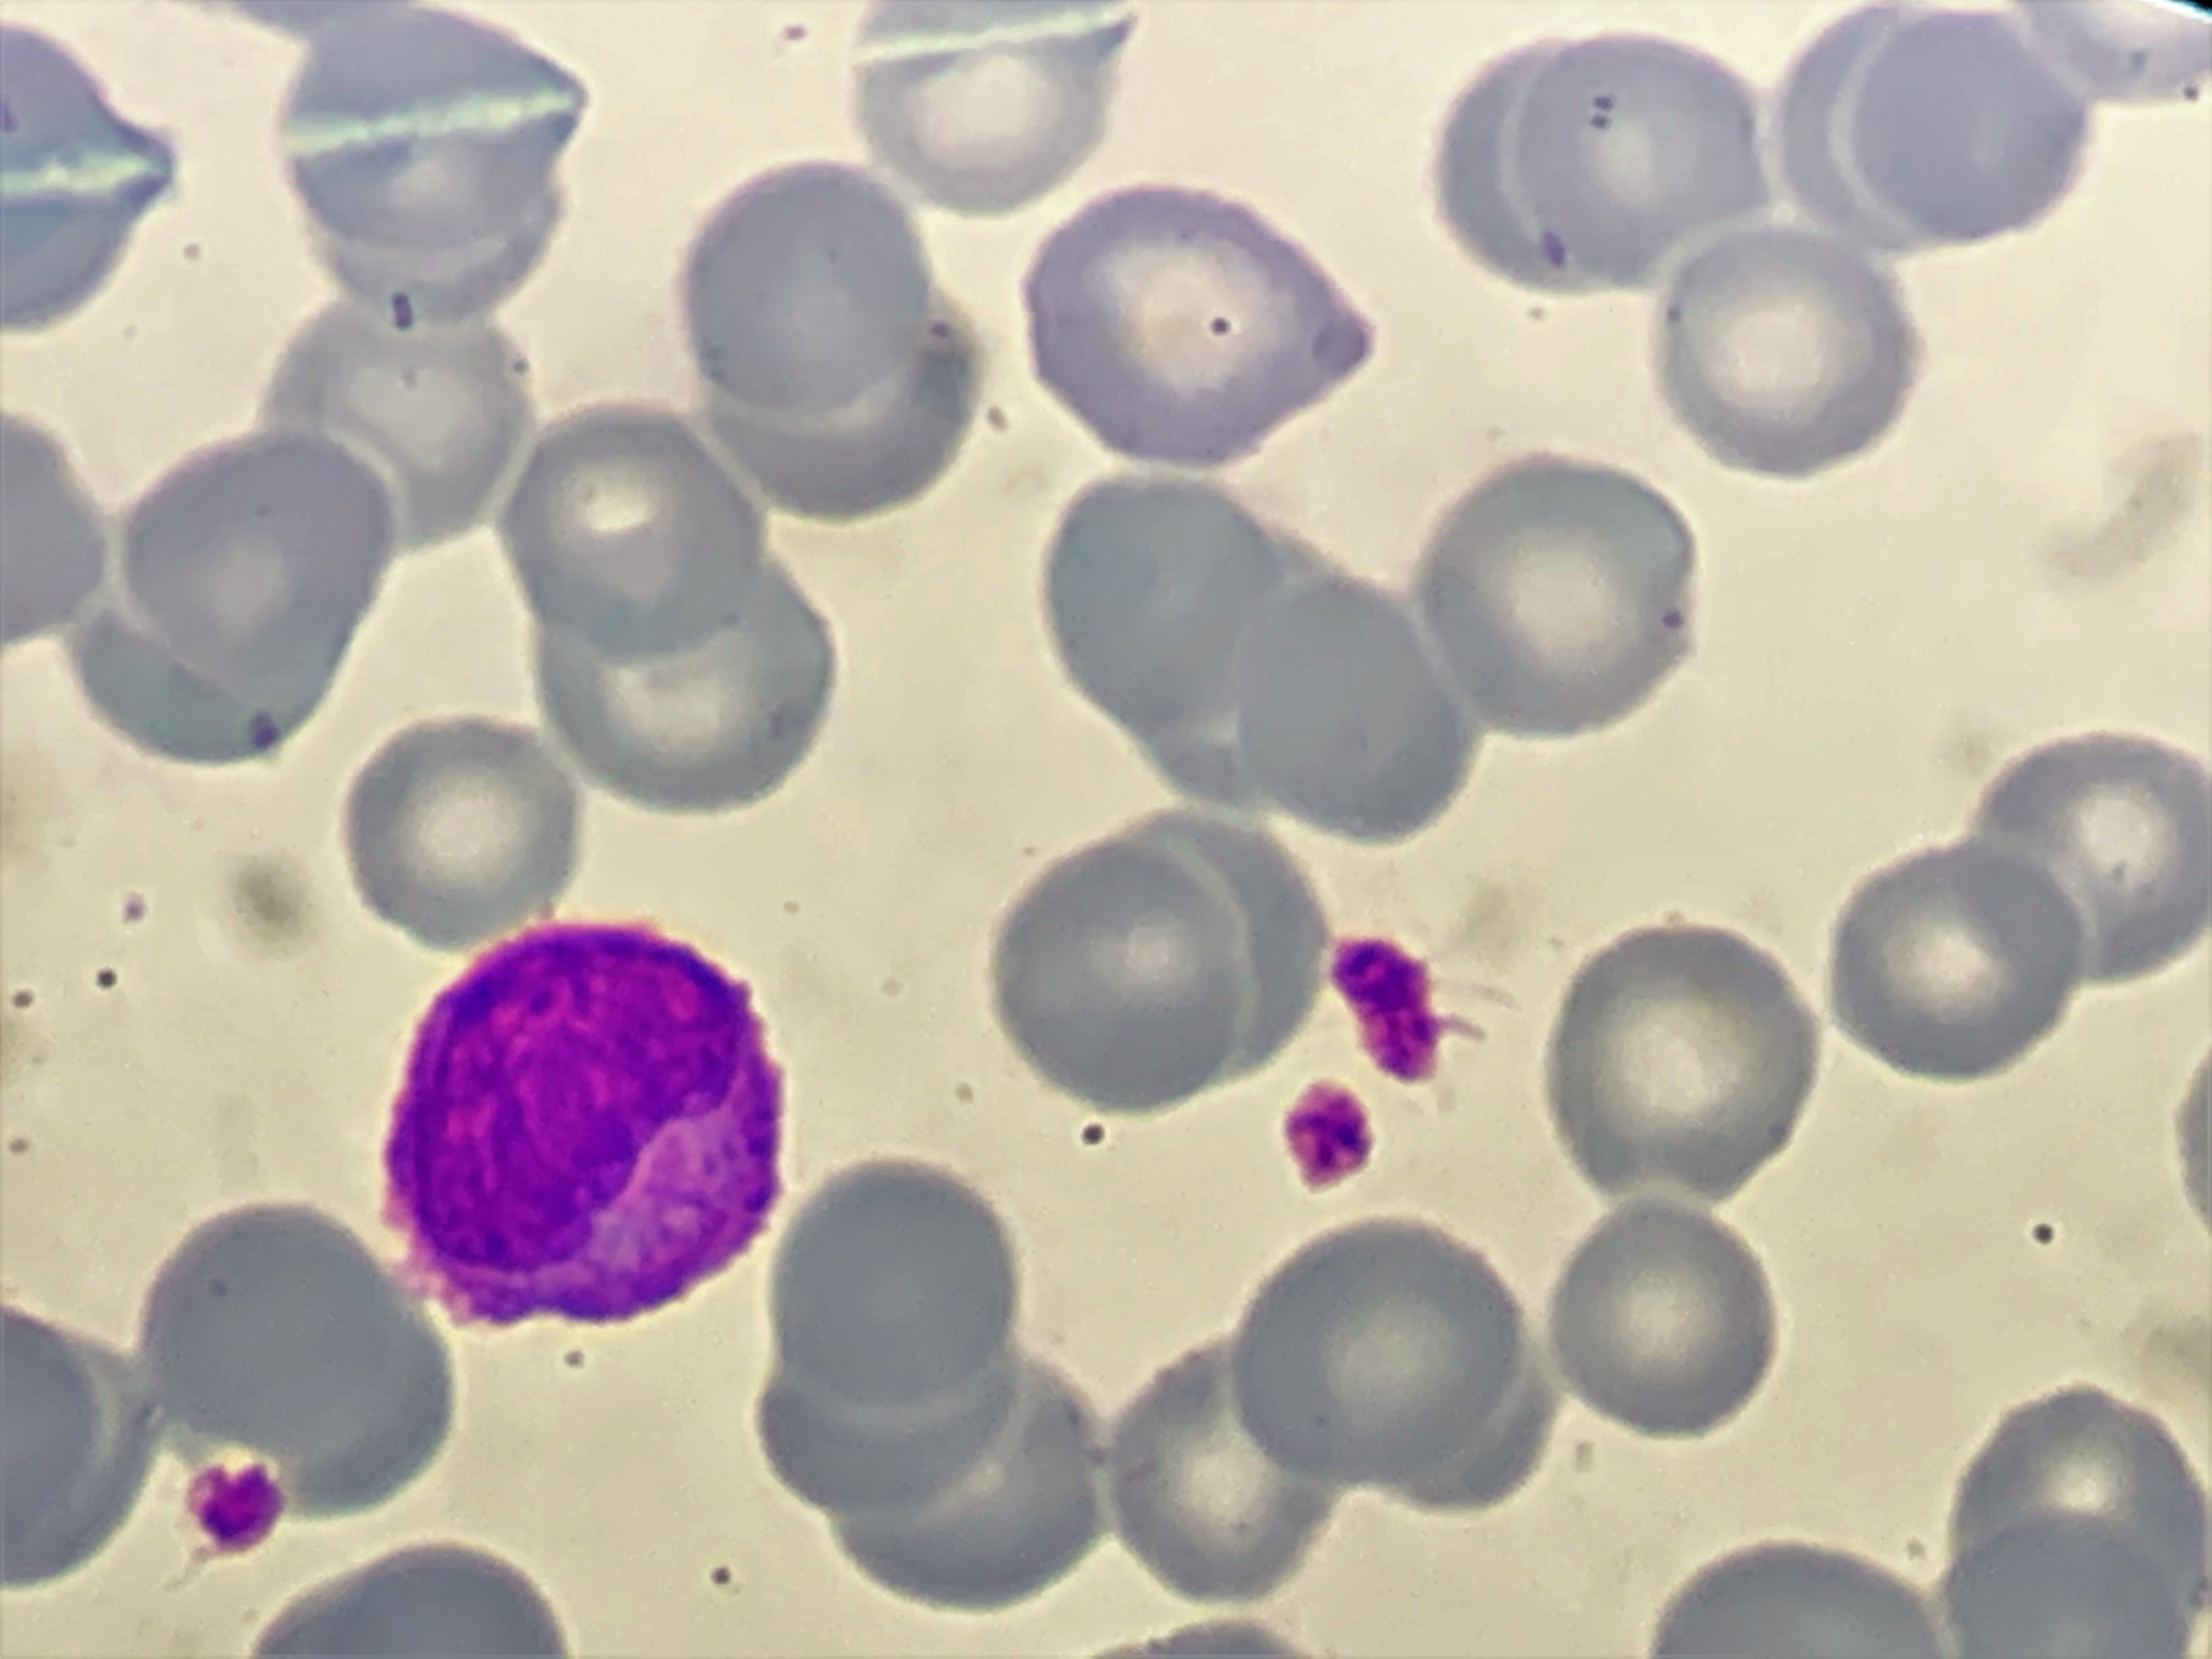
Cell type: MONOCYTES